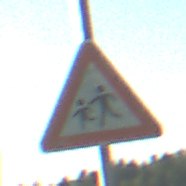
Verkehrszeichen: KinderRechts
Umgebung: Outdoor, Nature
Tageszeit: MorningAfternoon
Wetter: PartlyCloudy
Licht: Natural
Jahreszeit: NotSpecified
Kontrast: HighContrast